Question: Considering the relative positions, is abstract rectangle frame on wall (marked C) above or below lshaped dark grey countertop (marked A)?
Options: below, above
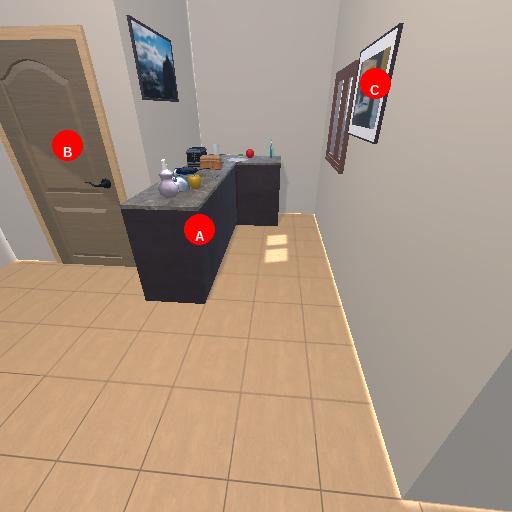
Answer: below